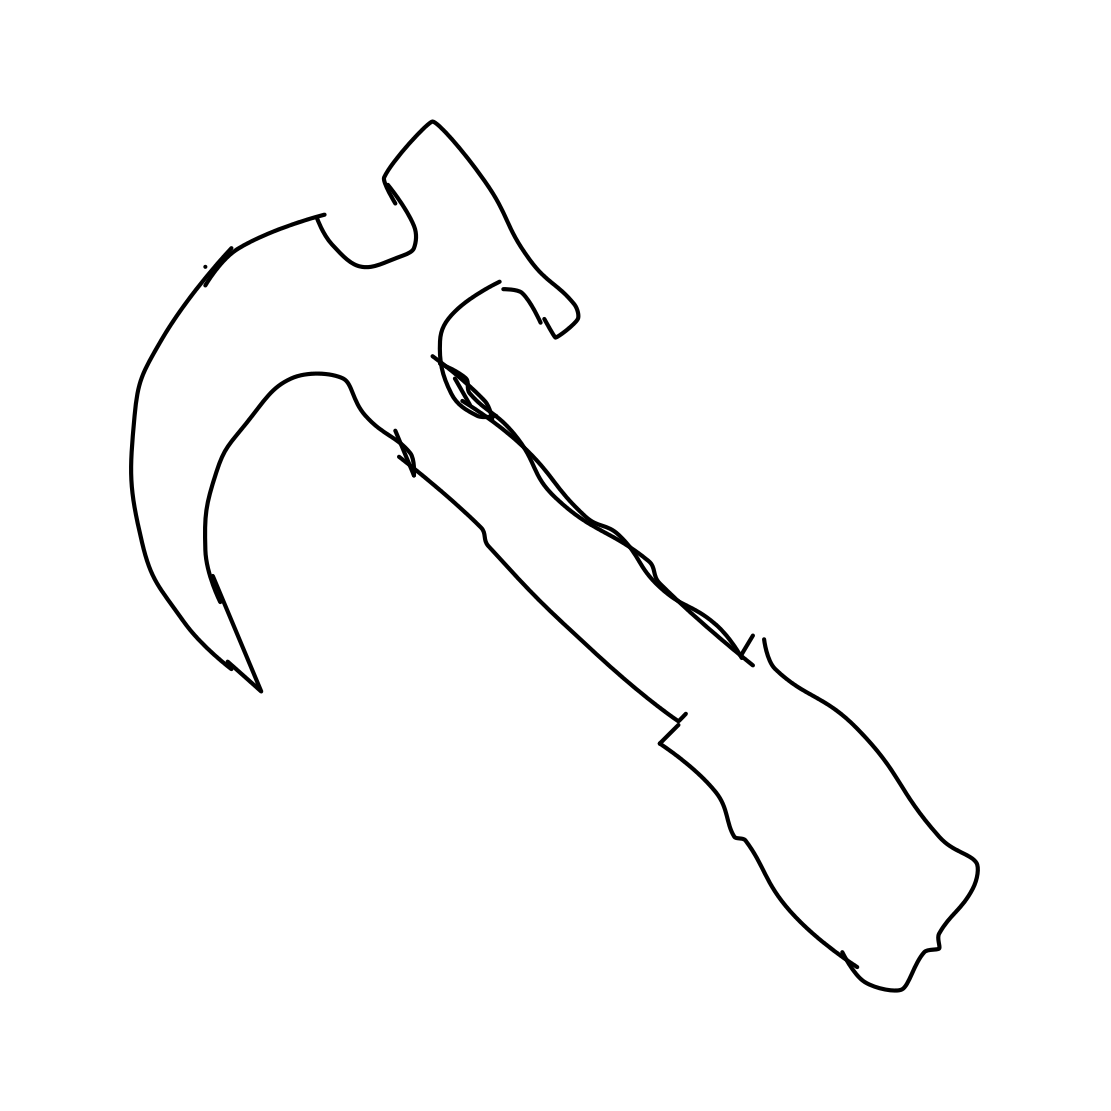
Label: hammer